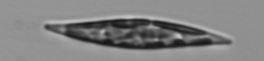
Label: Pleurosigma